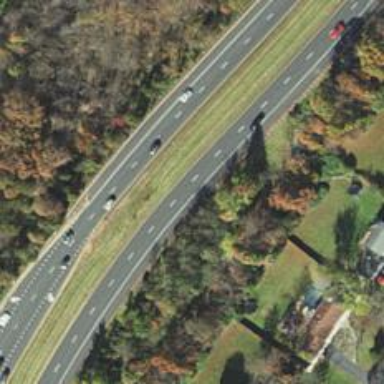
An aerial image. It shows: Trunk highway with expressway features.